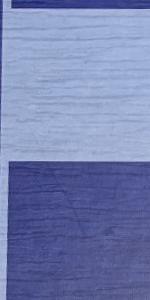
Label: Empty